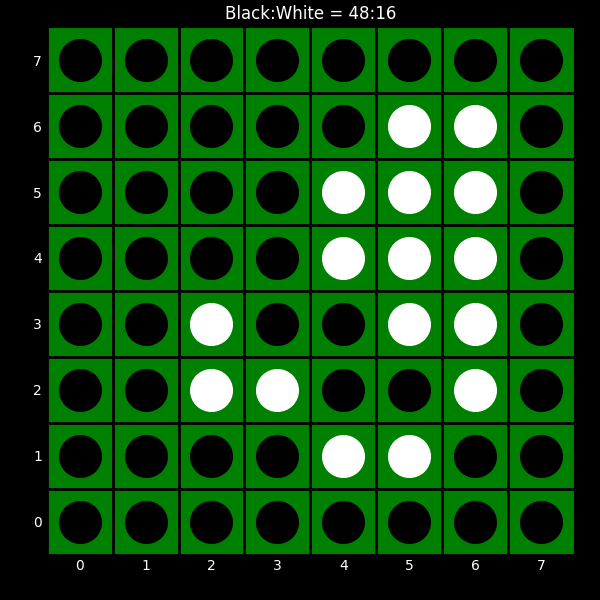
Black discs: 48
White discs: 16